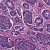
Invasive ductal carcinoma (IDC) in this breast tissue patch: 1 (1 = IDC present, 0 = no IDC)